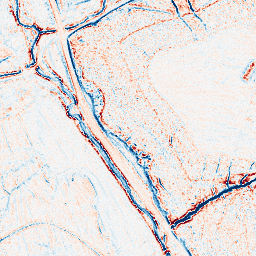
Category: edge_preserving
Decomposition family: anisotropic_diffusion
Decomposition parameters: iterations: 20
kappa: 100
gamma: 0.05
Upsampling method: regularized
Upsampling parameters: scale: 4
lambda_reg: 0.001
Upsampling scale: 4